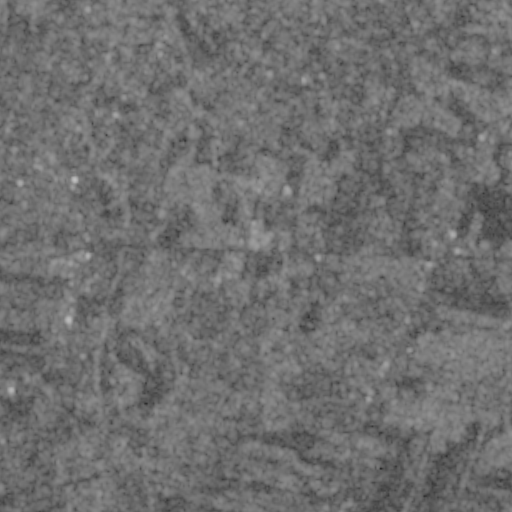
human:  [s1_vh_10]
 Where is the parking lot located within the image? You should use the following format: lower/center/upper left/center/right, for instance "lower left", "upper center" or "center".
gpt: The parking lot is located in the center left of the image.
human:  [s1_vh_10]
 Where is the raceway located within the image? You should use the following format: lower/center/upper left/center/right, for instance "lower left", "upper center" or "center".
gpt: The raceway is located in the center left of the image.
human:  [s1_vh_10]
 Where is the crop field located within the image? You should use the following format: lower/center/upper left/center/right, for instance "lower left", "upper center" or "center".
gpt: There is no crop field in the image.

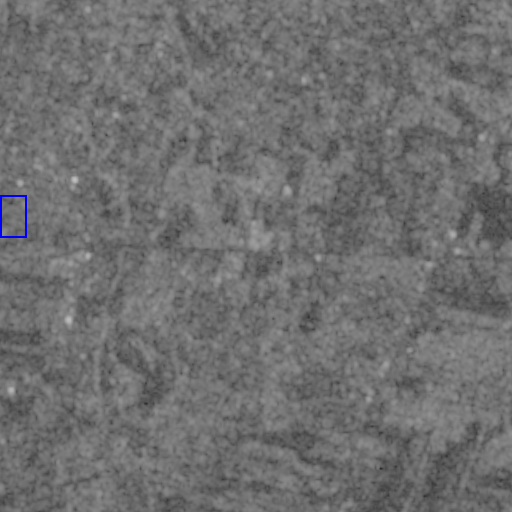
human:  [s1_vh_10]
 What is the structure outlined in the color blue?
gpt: The structure outlined in blue is a park.
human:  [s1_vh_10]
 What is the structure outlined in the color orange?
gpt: There is no orange outline.